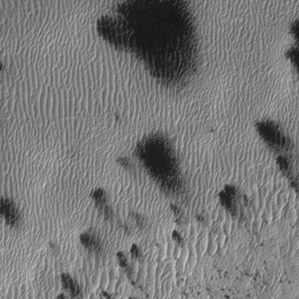
Label: frost